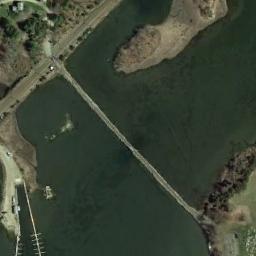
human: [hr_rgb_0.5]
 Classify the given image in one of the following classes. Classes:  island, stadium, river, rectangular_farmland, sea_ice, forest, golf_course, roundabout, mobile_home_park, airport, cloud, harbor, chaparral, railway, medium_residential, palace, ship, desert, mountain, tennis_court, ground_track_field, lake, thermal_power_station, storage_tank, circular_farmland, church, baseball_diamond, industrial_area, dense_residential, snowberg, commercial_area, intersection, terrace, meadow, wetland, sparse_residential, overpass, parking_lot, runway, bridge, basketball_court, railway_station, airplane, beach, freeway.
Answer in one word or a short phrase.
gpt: bridge